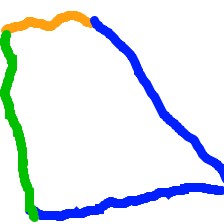
Shape: trapezoid